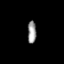
Tissue: lung
Cell type: Myeloid cells
Senescence score: 0.6375
Nuclear area (px): 188
Mean DAPI intensity: 154.037